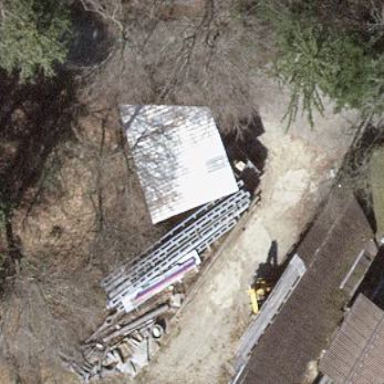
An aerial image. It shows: Shed.